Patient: sex F, age 75
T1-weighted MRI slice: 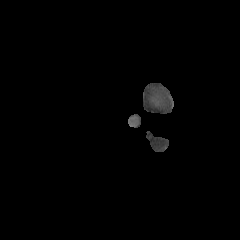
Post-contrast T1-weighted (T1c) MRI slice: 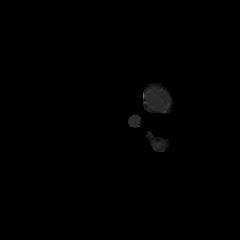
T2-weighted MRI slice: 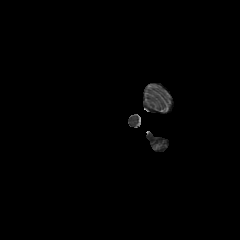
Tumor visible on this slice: no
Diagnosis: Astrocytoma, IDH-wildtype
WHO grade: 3